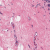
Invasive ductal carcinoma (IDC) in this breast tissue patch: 0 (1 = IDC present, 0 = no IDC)